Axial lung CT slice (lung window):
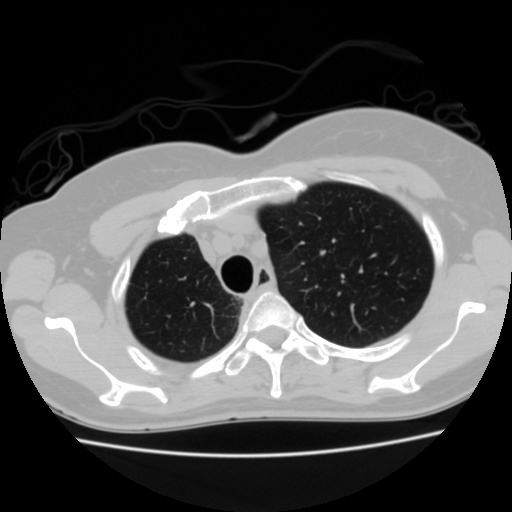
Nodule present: no